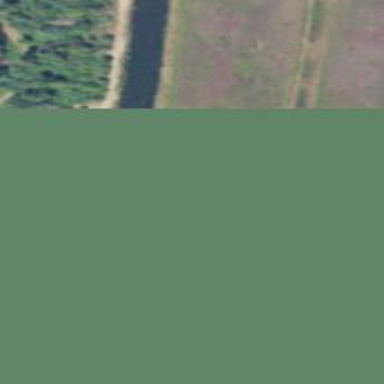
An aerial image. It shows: Farmland with cranberries as the crop.